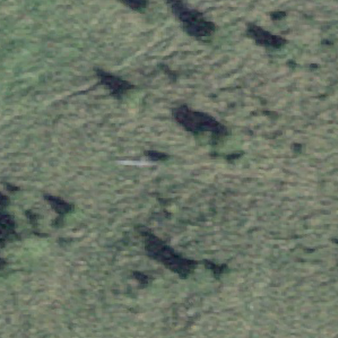
Label: other